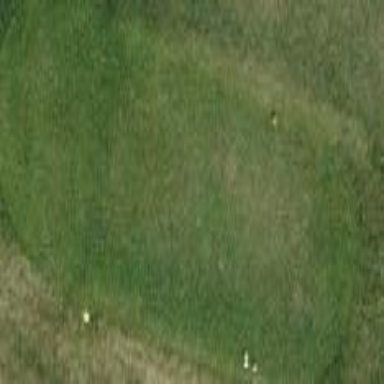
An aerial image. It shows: Grassy area designated as golf tee.